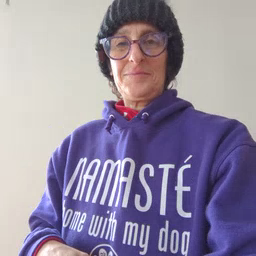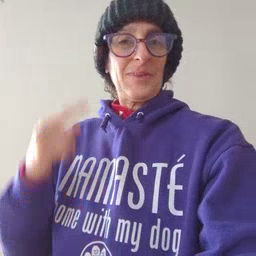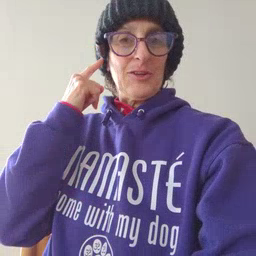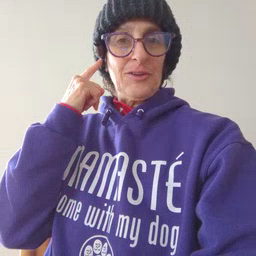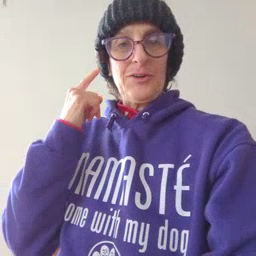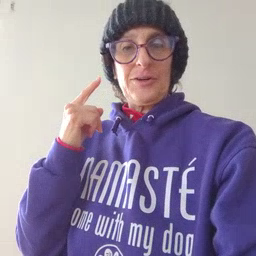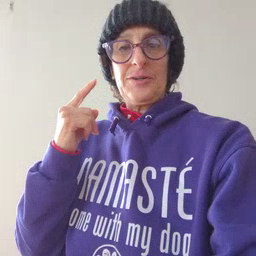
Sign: hear